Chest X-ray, PA view. Patient: 68 years old, sex F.
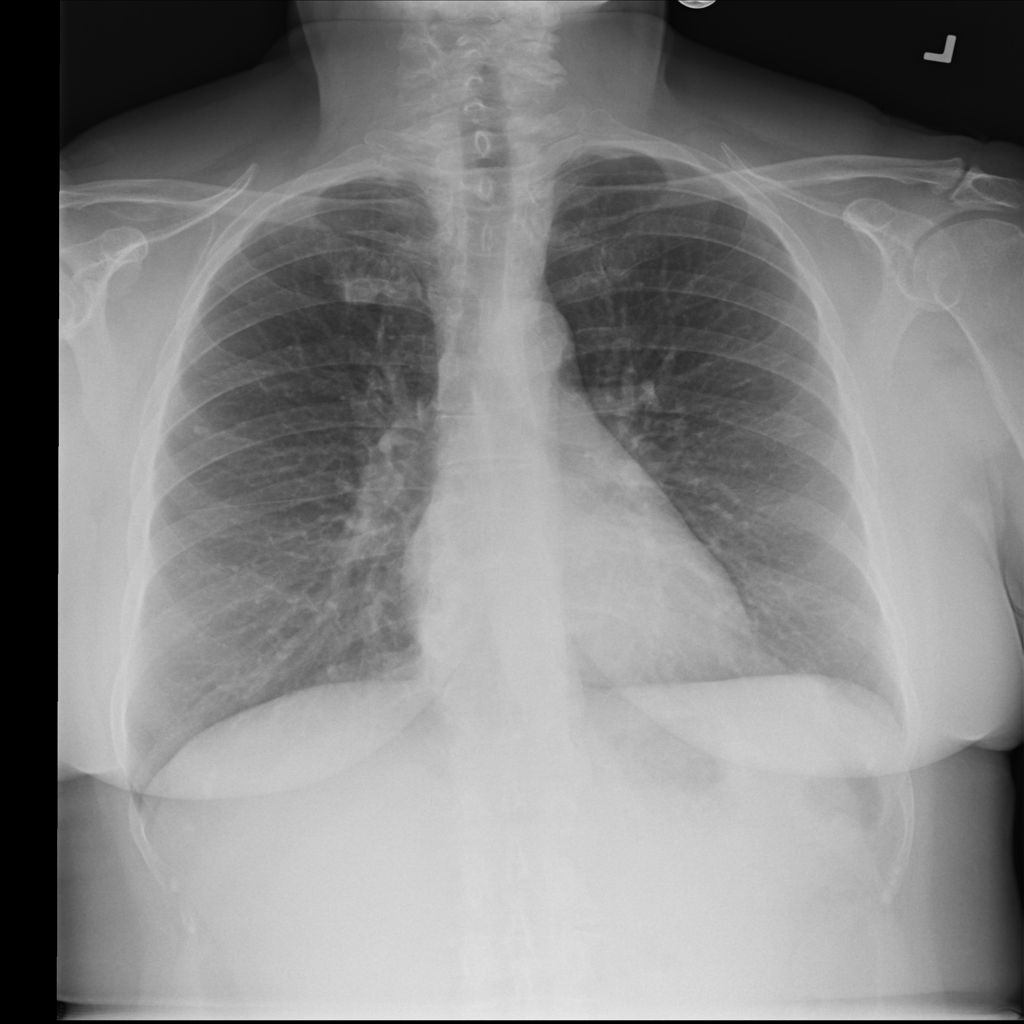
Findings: No Finding